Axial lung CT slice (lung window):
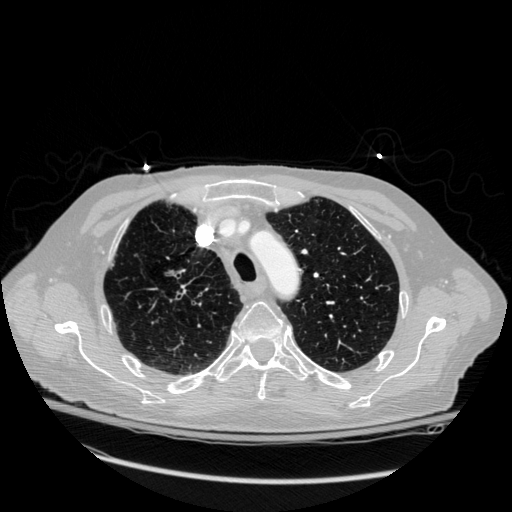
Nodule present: no